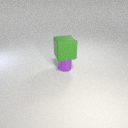
large green rubber cube above small purple metal cylinder